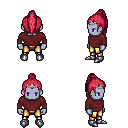
a pixel art fantasy rpg character, male body template, dark elf, purple skin, maroon long-sleeve shirt, gold greaves, ruby red long topknot hairstyle, silver tiara, metal boots, four views (front, back, left, right), 2x2 character sprite sheet, small pixel art, hard edges, no anti-aliasing